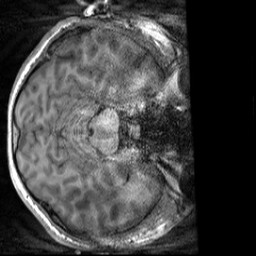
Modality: T1w
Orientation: axial
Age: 27
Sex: male
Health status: healthy
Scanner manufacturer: siemens
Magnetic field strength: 3 T
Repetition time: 2 s
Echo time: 0.00232 s